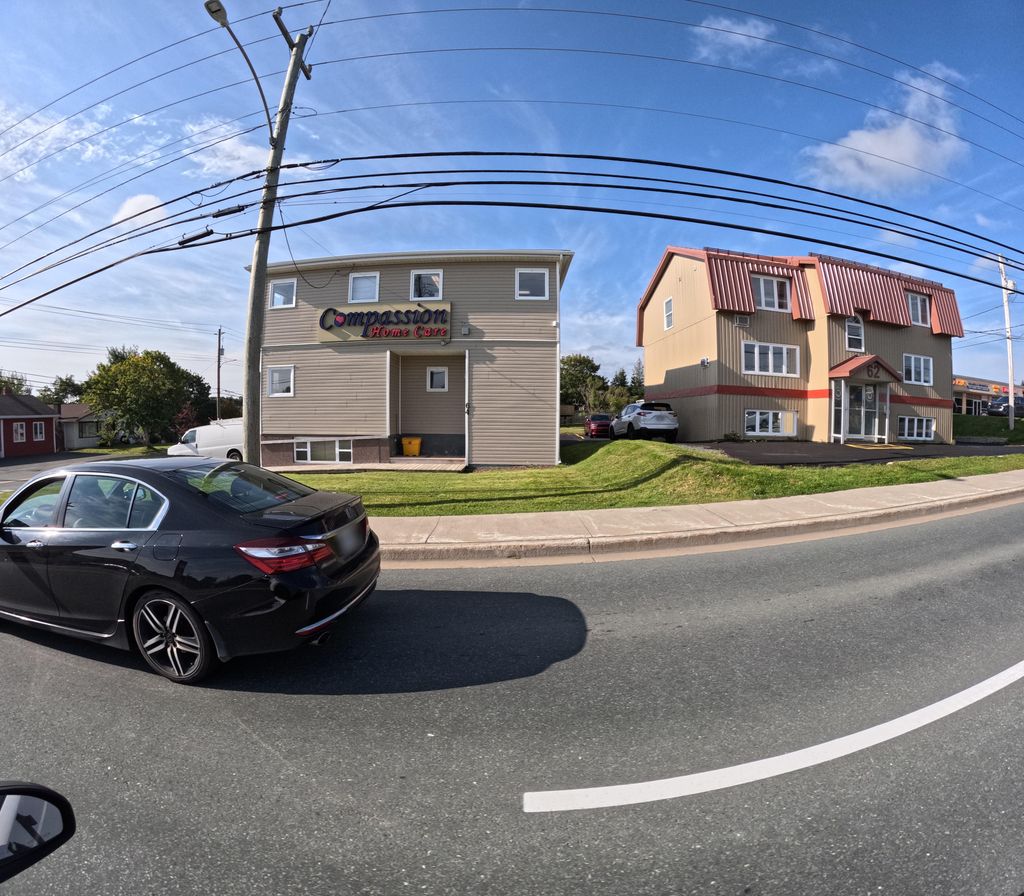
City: st_johns